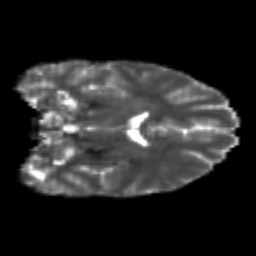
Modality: T2w
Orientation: coronal
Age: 23
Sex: male
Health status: healthy
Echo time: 0.074 s